Aerial crown-view tile of a tropical tree (Barro Colorado Island, Panama), acquired 20250414:
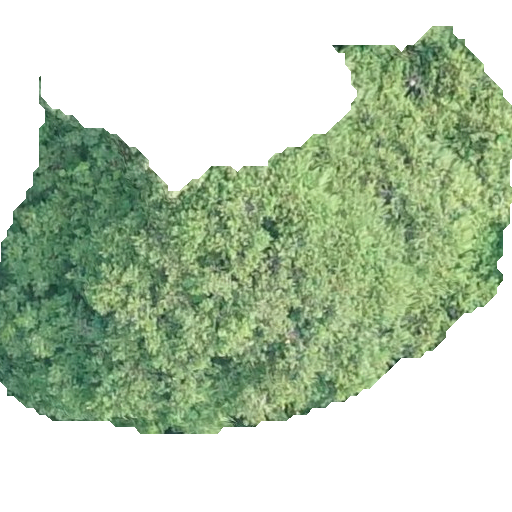
Species: Sloanea terniflora
GBIF accepted scientific name: Sloanea terniflora
Crown area: 206.425 m²